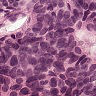
Metastatic tissue present: yes